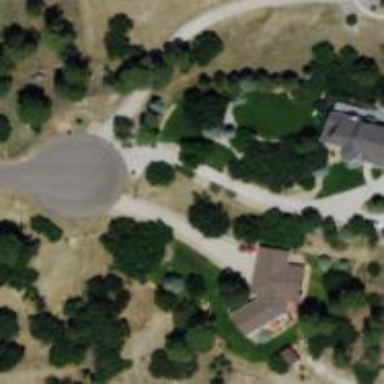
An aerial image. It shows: Driveway leading to service road.